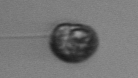
Label: Dinophyceae